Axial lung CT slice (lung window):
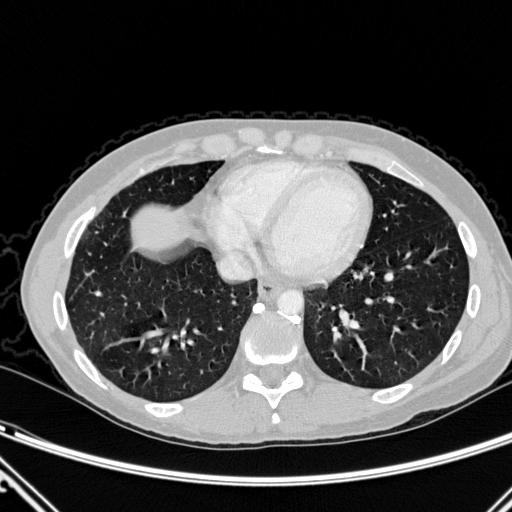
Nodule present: no